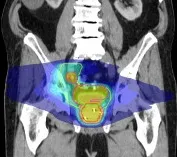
Dose distribution and target volumes of the treatment plan employing Volumetric Modulated Arc Therapy. Pink line: High risk planning target volume. Yellow line: Low risk planning target volume. Green line: Bladder. Red line: Prostate. Isodoses are presented in dose-wash. (B) Coronal slice.
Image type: radiology (ct)